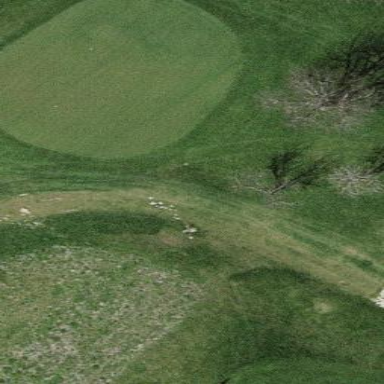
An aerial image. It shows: Golf green.